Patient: sex M, age 54
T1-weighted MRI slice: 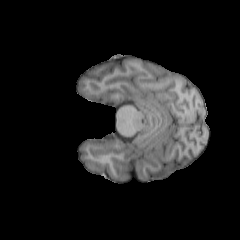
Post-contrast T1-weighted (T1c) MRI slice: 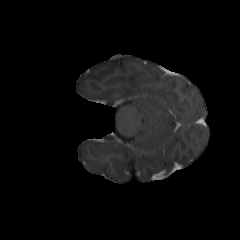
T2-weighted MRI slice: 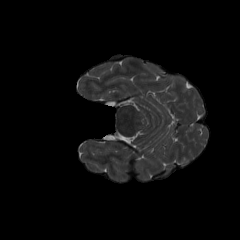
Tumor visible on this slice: no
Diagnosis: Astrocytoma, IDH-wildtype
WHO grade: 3